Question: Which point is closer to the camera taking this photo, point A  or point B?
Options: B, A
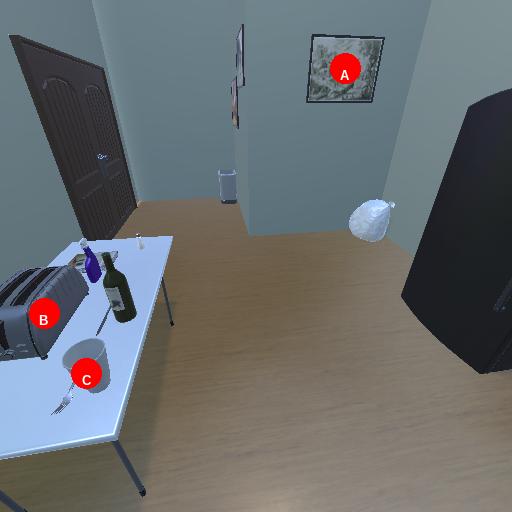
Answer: B